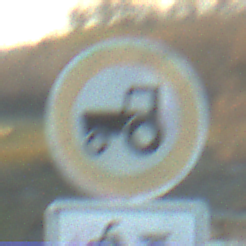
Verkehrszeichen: VerbotKraftfahrzeugeZuegeNichtSchneller25
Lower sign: EinspurigeFahrzeugeFrei2
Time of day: SunriseSunset
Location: Outdoor (RoadRail)
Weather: PartlyCloudy
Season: NotSpecified
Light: Natural